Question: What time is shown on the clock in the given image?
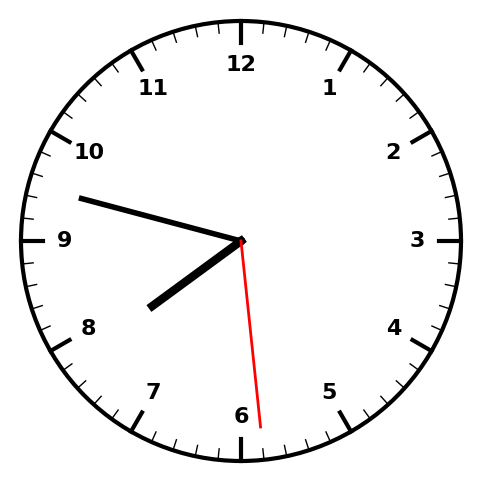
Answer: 07:47:29